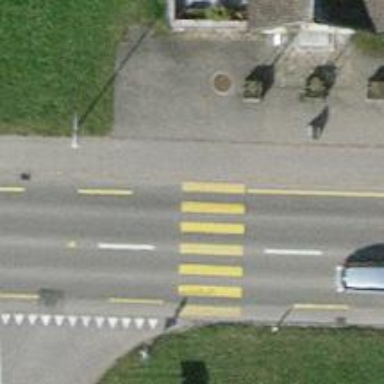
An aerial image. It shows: Marked crossing on the road.